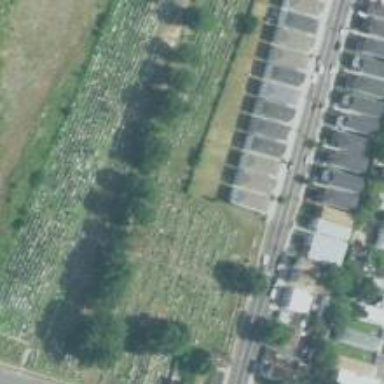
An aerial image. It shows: Cemetery.